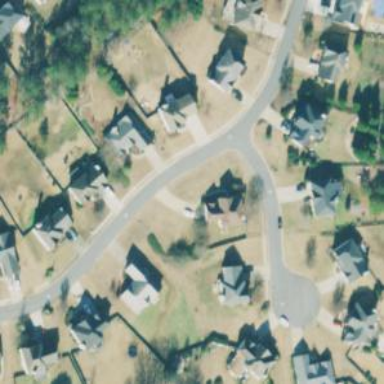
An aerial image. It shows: Residential road.